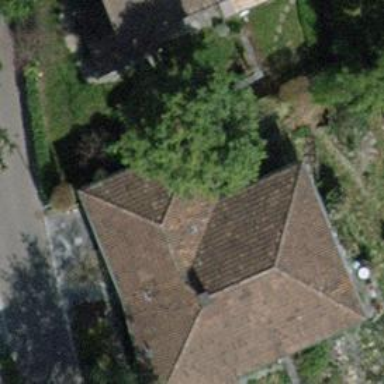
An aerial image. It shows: Detached building with gabled roof.